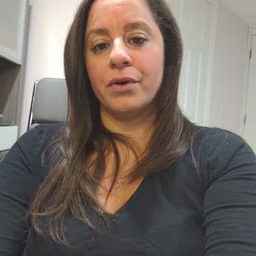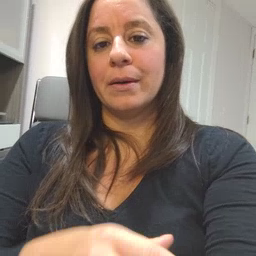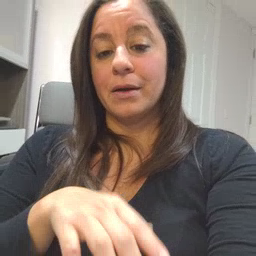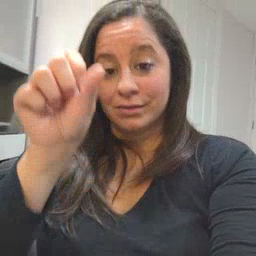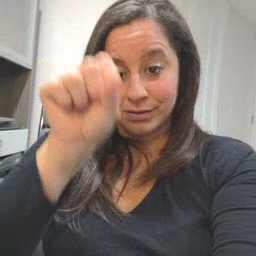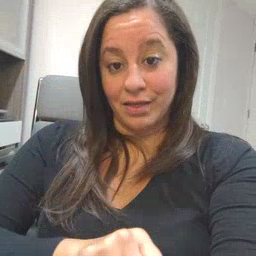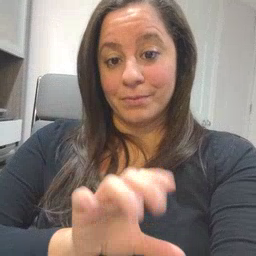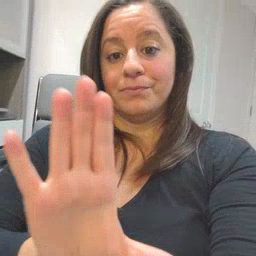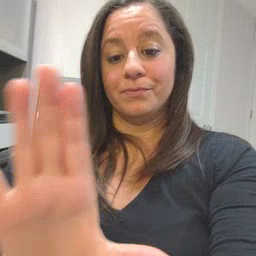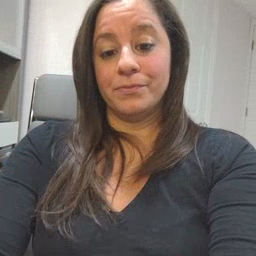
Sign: mitten